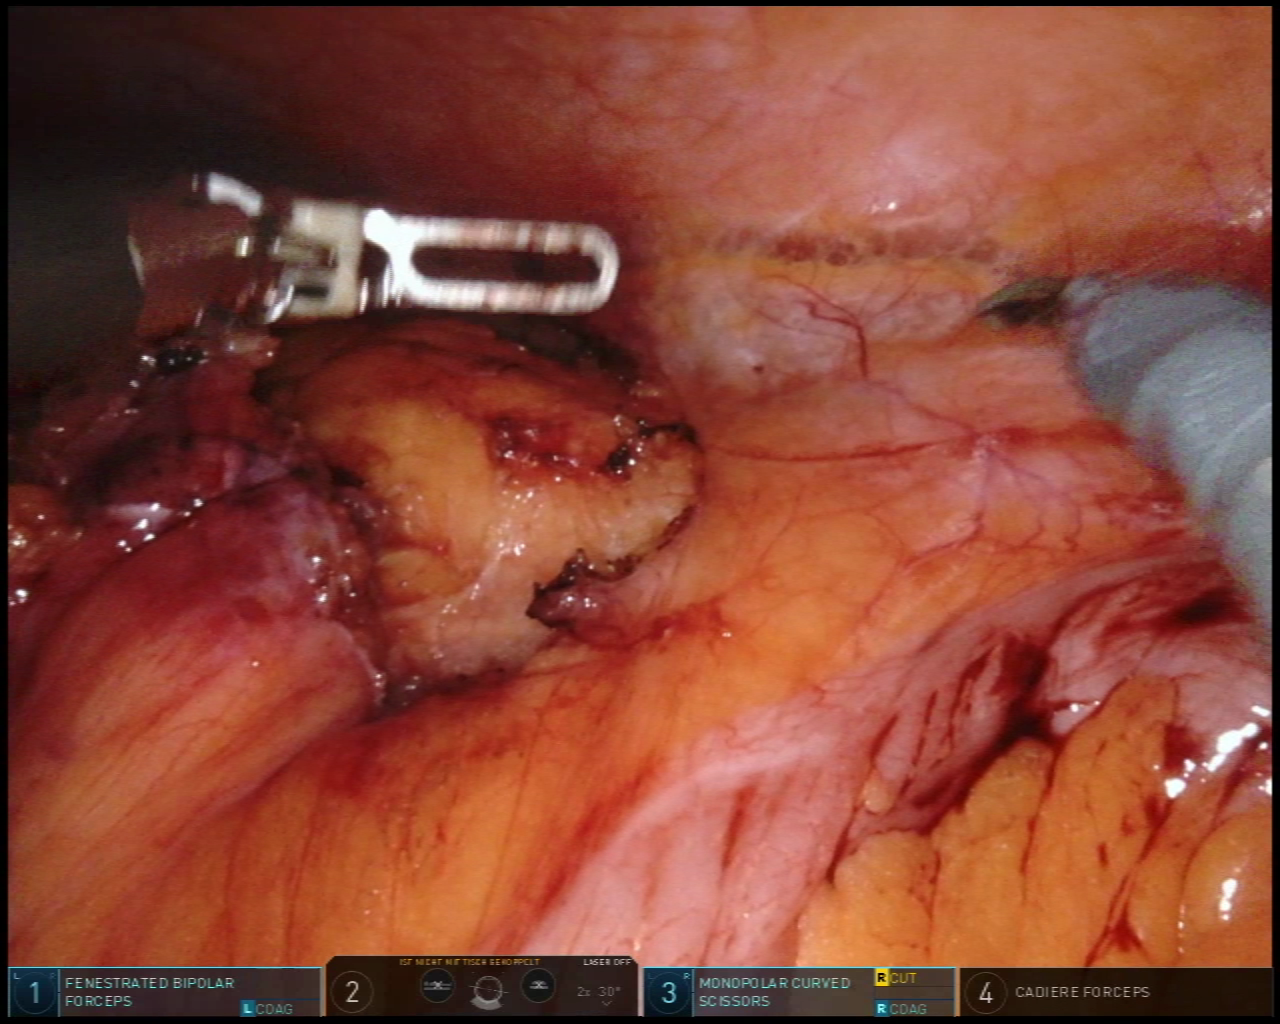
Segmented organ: colon
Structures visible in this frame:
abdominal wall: yes
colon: yes
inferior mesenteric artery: no
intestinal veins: no
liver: no
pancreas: no
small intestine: no
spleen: no
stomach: no
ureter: no
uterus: no
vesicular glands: no